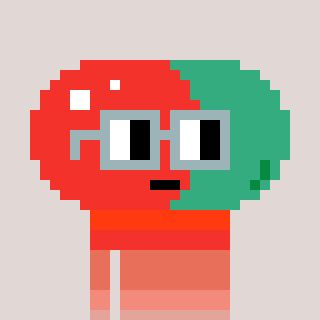
a pixel art character with square dark gray glasses, a pill-shaped head and a redpinkish-colored body on a warm background